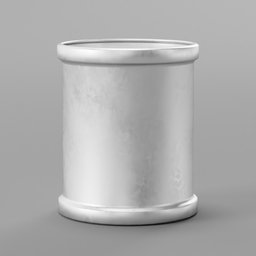
Label: tools